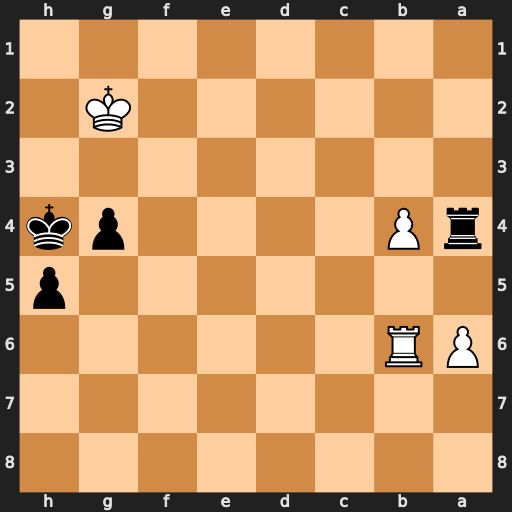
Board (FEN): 8/8/PR6/7p/rP4pk/8/6K1/8
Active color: b
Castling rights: -
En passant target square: -
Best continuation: Ra2+ Kf1 g3